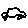
Label: car